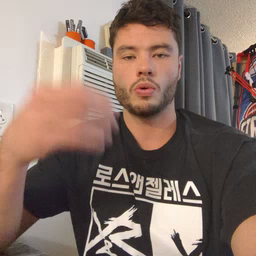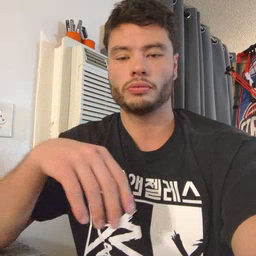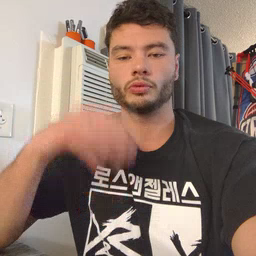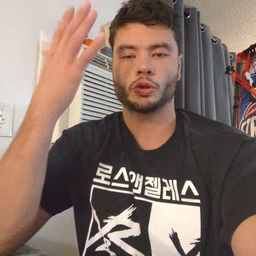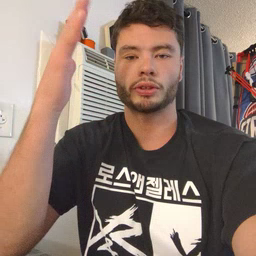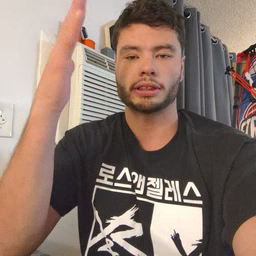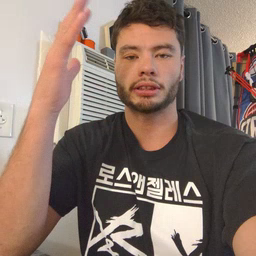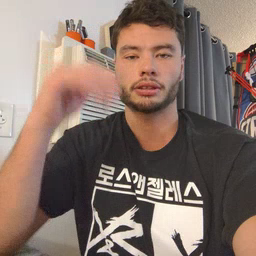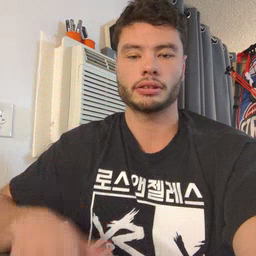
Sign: tree